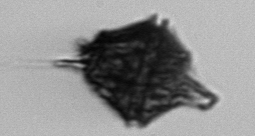
Label: Gonyaulax